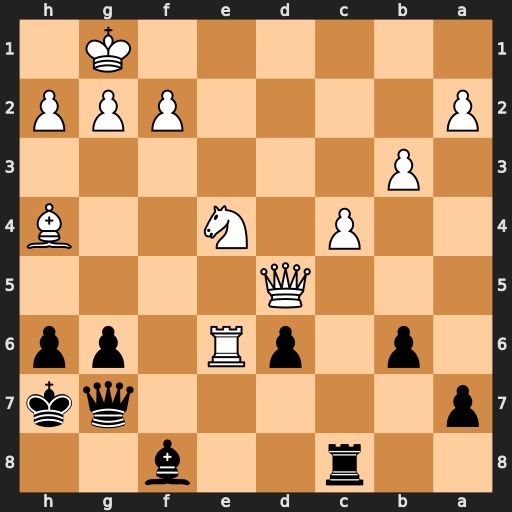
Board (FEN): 2r2b2/p5qk/1p1pR1pp/3Q4/2P1N2B/1P6/P4PPP/6K1
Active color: b
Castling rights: -
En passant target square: -
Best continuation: Qa1+ Qd1 Qxd1#